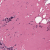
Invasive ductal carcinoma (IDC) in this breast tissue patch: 0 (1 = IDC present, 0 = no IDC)